Question: Currently my filter just forwards data from one input pin to a renderer-filter. I am testing it in graphstudio.
Now, everything seems to work just fine except that in the Deliver method of my output pin the call to
the connected input pin returns a sample-rejected error code. (
VFW_E_SAMPLE_REJECTED
0x8004022B )
According to MSDN this can happen if one the following is true:
- - - -
I don't think the first one is true. It can't be flushing for all input samples
The second one cannot be true because the filters have been conncected.
Third one is unlikely. Why should the filter be stopped.
So I think it must be some other error, but I couldn't find much helpful information.
'''
HRESULT MCMyOutputPin::Deliver(IMediaSample* sample)
{
HRESULT hr = NO_ERROR;
myLogger->LogDebug("In Outputpin Deliver", L"D:\TEMP\yc.log");
if (sample->GetActualDataLength() > 0)
{
hr = m_pInputPin->Receive(sample);
sample->AddRef();
}
return hr;
//Forward to filter
}
'''
As you can see i made sure to use the IMemAllocator provided by the input pin
'''
HRESULT MCMyOutputPin::DecideAllocator(IMemInputPin *pPin, IMemAllocator **ppAlloc)
{
ALLOCATOR_PROPERTIES *pprops = new ALLOCATOR_PROPERTIES;
/*HRESULT hr = pPin->GetAllocatorRequirements(pprops);
if (FAILED(hr))*/
//return hr;
HRESULT hr = pPin->GetAllocator(ppAlloc);
if (hr == VFW_E_NO_ALLOCATOR)
{
hr = InitAllocator(ppAlloc);
if (FAILED(hr))
return hr;
}
hr = DecideBufferSize(*ppAlloc, pprops);
if (FAILED(hr))
return hr;
hr = pPin->NotifyAllocator(*ppAlloc, TRUE);
if (FAILED(hr))
{
return hr;
}
*ppAlloc = m_pAllocator;
m_pAllocator->AddRef();
return hr;
}
'''
Here is where i get sample in my inputpin from the precdeing filter:
'''
HRESULT CMyInputPin::Receive(IMediaSample *pSample)
{
mylogger->LogDebug("In Inputpin Receive", L"D:\TEMP\yc.log");
//Forward to filter
filter->acceptFilterInput(pinname, pSample);
return S_OK;
}
'''
This calls acceptFilterInput in my filter:
'''
void MyFilter::acceptFilterInput(LPCWSTR pinname, IMediaSample* sample)
{
//samplesPin0.insert(samplesPin0.end(), sample);
mylogger->LogDebug("In acceptFIlterInput", L"D:\TEMP\yc.log");
outpin->Deliver(sample);
}
'''
the deliver method is already posted above

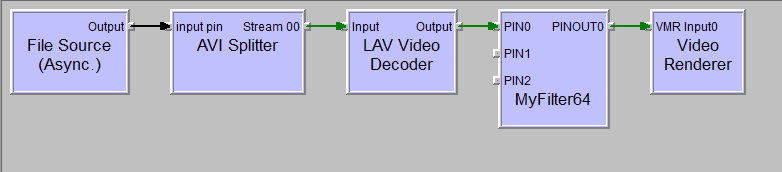
Answer: So many question asked recently, and you still don't ask them the right way. Here is the <URL> to check your questions against before posting.
You have a rejection? What is the error code then.
Video renders are picky for input, for performance reasons. So if you are connecting to video renderer, you have to do everything correctly. Even if you can cut corners with other filters, it does not work out with video renderers.
My guess is that you ignore the rule that media samples on pin connection have to belong to the agreed allocator. VMR will only accept samples from its own allocator (effectively backed by video surfaces). One does not simply "forward" a media sample from input pin, which belongs to another allocator, to VMR's input. My best best it is the problem you are having. (or you have to propagate VMR's allocator, which is a pretty advanced task).
Additionally, VMR/EVR have specific requirements for video stride. As long as I see direct connection between VMR and your filter, I suspect you might be ignoring it, in which case you will face this problem later, but you can start reading MSDN right away: <URL>.